Question: I have 3 scripts in my HTML file and I'm having trouble with positioning.

As you can see my vertical gauge is on top on my second circular gauge.
I tried multiple positioning options but I'm not able to fix this.
How can I make my vertical gauge be on the right side of my first circular gauge?
This is how my code looks at the moment.
'''
<body>
<div id="containerTno" style="height:300px;width:800px;margin:0px;position:static">
<div id="circularGaugeContainer" style="height:300px;width:300px;position:relative"></div>
<div id="linearGaugeContainer" style="height:300px;width:300px;position:relative"></div>
</div>
<div id="circularGaugeContainer2" style="height:300px;width:300px;margin:0px; position:static"></div>
</body>
'''
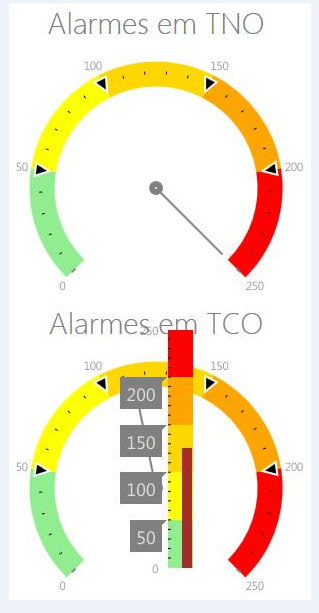
Answer: For expected layout try assigning following css for the first container as
'''
width:60%
'''
and second container as
'''
width: 30-40%; float: right;
'''
and display as
'''
display: inline-block
'''
for both the container